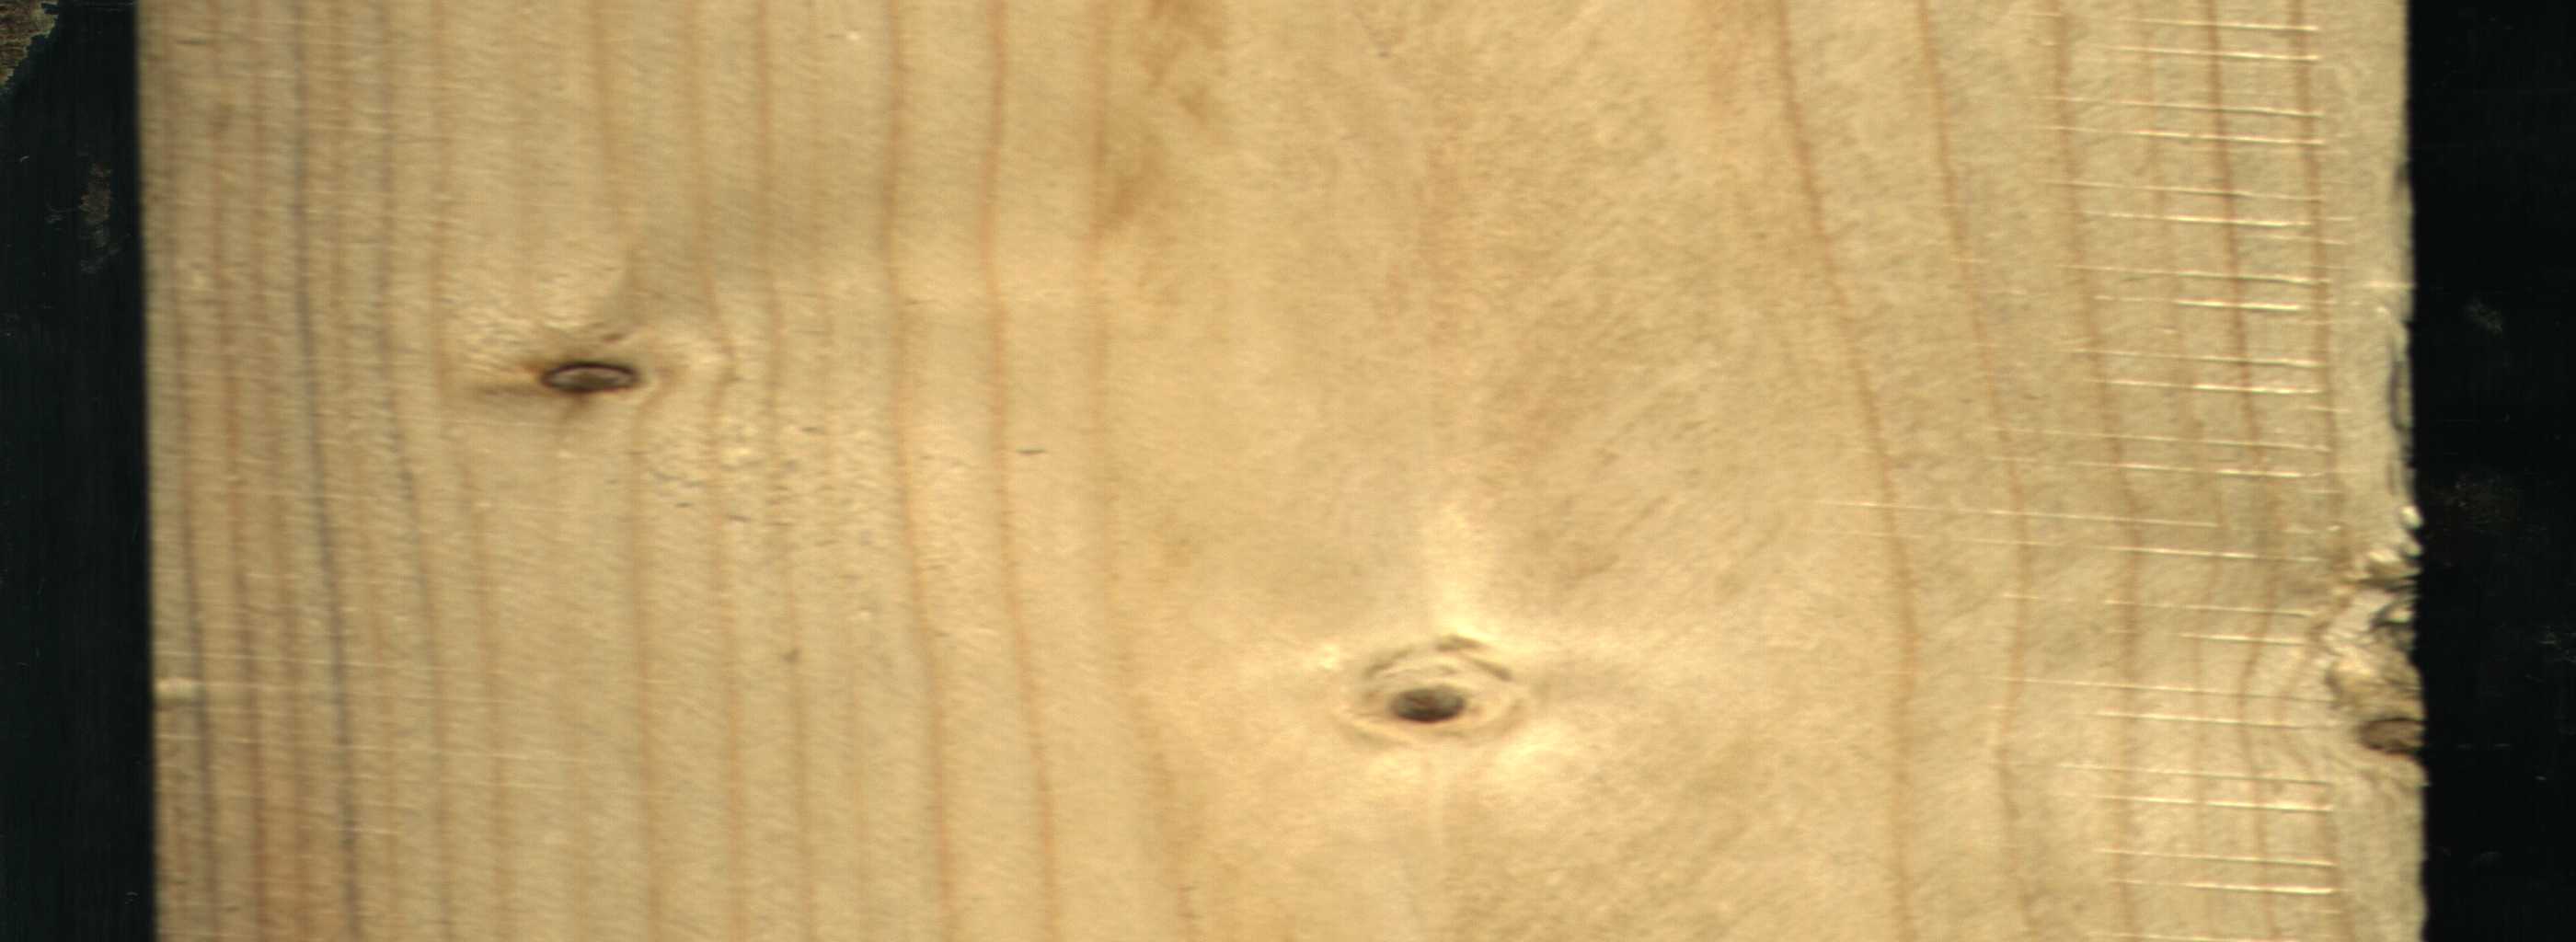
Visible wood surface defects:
Dead_Knot
Live_Knot